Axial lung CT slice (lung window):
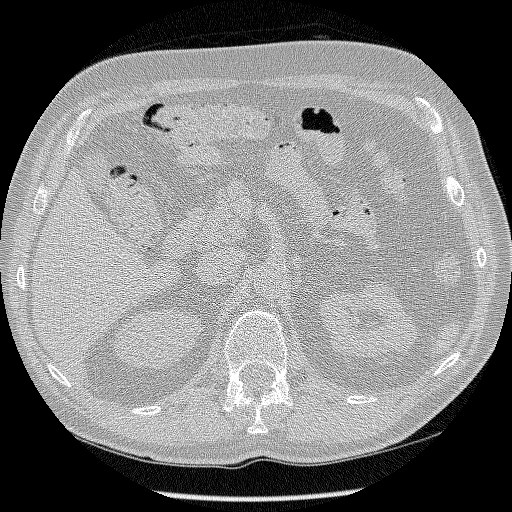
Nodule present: no